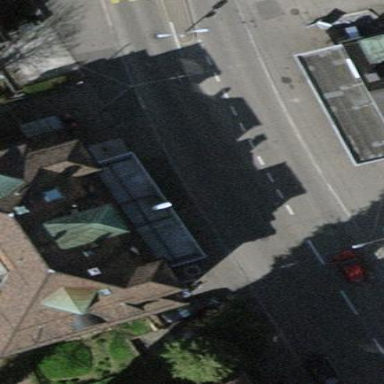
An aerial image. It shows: View of roof of building.